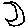
Label: moon